Question: I have to edit some files in Eclipse with extensions like .page and .component. Everything seems to work ok in the editor, expect Find Next does not respond to F3. In fact, the menu doesn't even list the shortcut whenI am editing a .page or .component file (screenshot below).
So how do I make Eclipse do Find Next on F3 for these extensions?

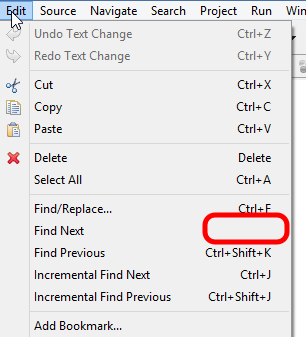
Answer: From the <URL>:
> To see the current key configuration and its keyboard shortcuts, choose the 'Window > Preferences' menu command to open the Eclipse workbench Preferences. Select the 'General > Editor > Keys' page. This page displays the currently active Scheme (key configuration) and the keyboard shortcuts it defines. Emacs is a set of keyboard shortcuts that emulates emacs. Similarly, Microsoft Visual Studio defines a set of shortcuts that emulates that IDE. The native configuration for Eclipse is Default.There are no APIs for defining key-binding configurations programmatically, but you can create them in a plug-in by using the 'org.eclipse.ui.commands' extension point. First, you need to define your new configuration:'''
<keyConfiguration
name="My Configuration"
parent="org.eclipse.ui.defaultAcceleratorConfiguration"
description="This is a simple configuration"
id="org.eclipse.faq.sampleConfiguration">
</keyConfiguration>
'''
By specifying a parent, you are saying that your configuration should inherit key bindings from the parent unless they are explicitly set in your configuration. When key bindings are defined, they will refer to the configuration they belong to. If you write your own configuration, you'll also need to define new key bindings for all the commands that you want to belong to your configuration.
See also <URL>